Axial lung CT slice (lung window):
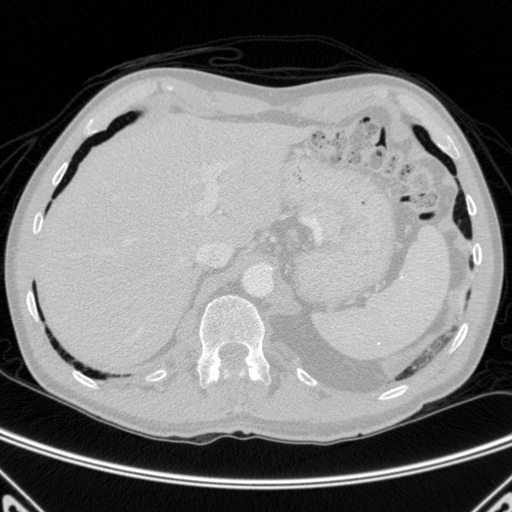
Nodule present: no